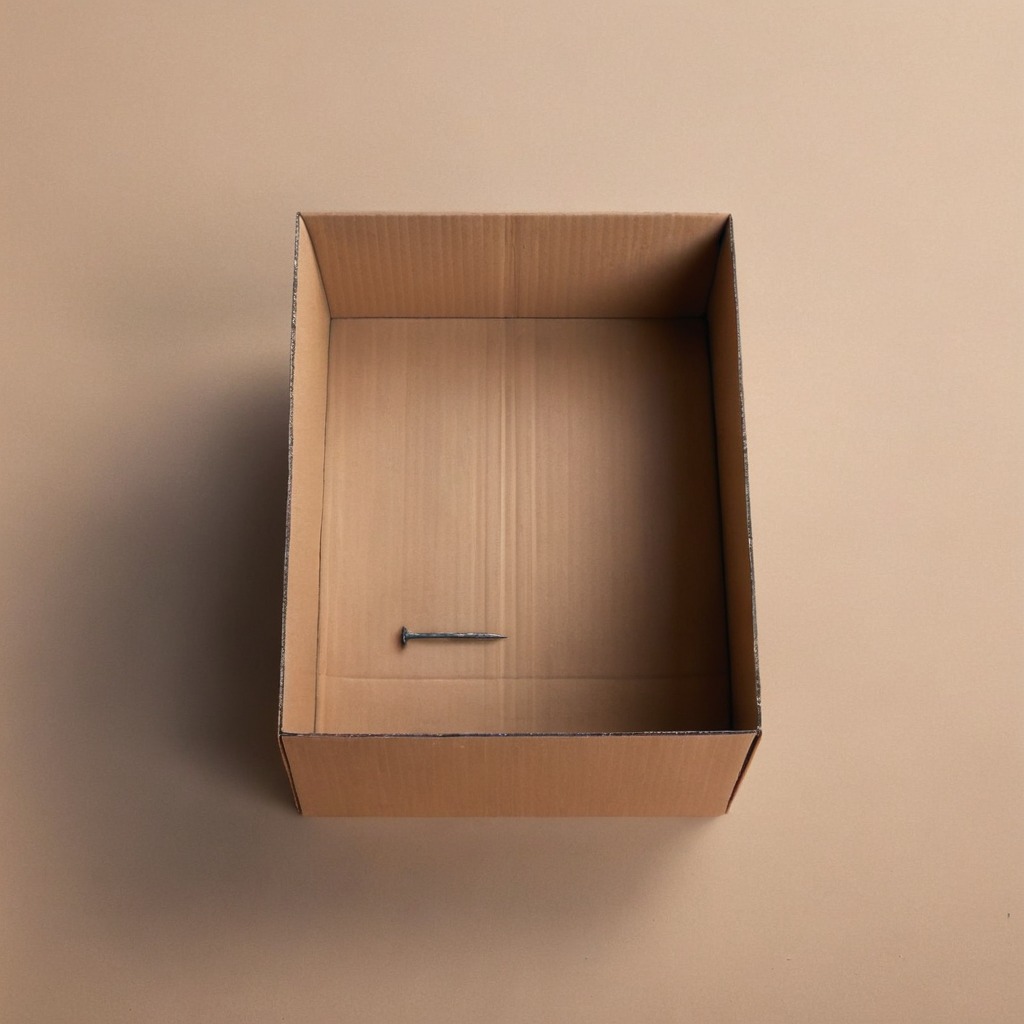
An iron nail lying on a clean dry cardboard box surface in an outdoor workshop during daytime bright natural light soft shadows slightly creased but